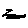
Label: zigzag